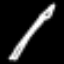
Label: pencil